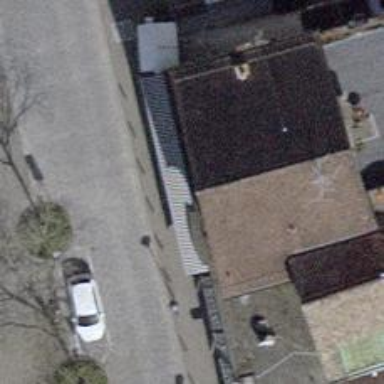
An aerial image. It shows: Cafe with nearby fitness centre.